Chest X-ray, PA view. Patient: 59 years old, sex F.
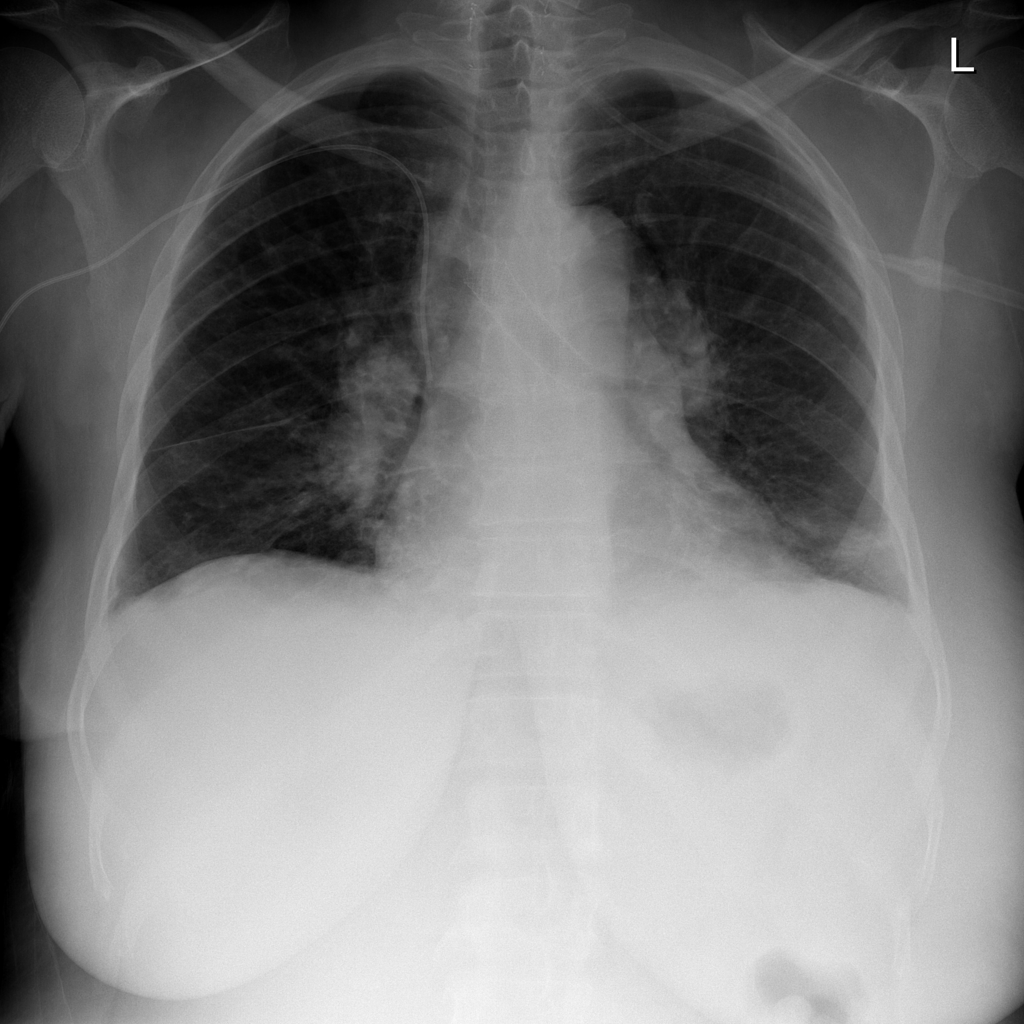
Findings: Mass